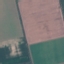
Land use / land cover class: AnnualCrop